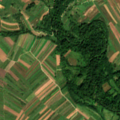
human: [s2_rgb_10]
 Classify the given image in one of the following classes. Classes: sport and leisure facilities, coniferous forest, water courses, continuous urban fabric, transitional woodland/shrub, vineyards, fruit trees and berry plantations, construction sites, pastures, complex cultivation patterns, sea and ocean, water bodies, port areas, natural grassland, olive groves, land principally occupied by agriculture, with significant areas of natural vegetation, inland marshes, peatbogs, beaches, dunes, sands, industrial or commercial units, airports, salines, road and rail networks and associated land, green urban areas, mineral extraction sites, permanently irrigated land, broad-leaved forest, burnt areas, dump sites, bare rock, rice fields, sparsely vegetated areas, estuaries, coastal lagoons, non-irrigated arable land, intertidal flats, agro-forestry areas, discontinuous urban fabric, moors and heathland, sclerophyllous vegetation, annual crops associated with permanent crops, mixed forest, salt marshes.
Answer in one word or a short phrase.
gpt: non-irrigated arable land, complex cultivation patterns, land principally occupied by agriculture, with significant areas of natural vegetation, broad-leaved forest